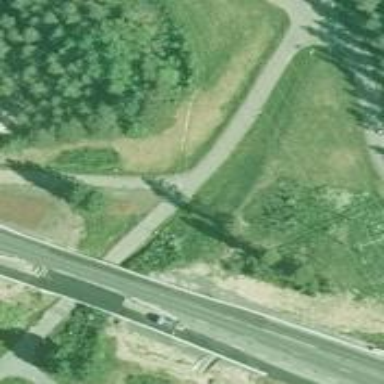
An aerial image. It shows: Asphalt cycleway.